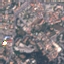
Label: Residential